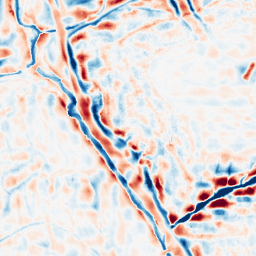
Category: wavelet
Decomposition family: wavelet_dwt
Decomposition parameters: wavelet: db4
level: 4
Upsampling method: bilinear
Upsampling parameters: scale: 8
Upsampling scale: 8